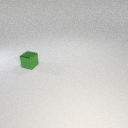
small green metal cube